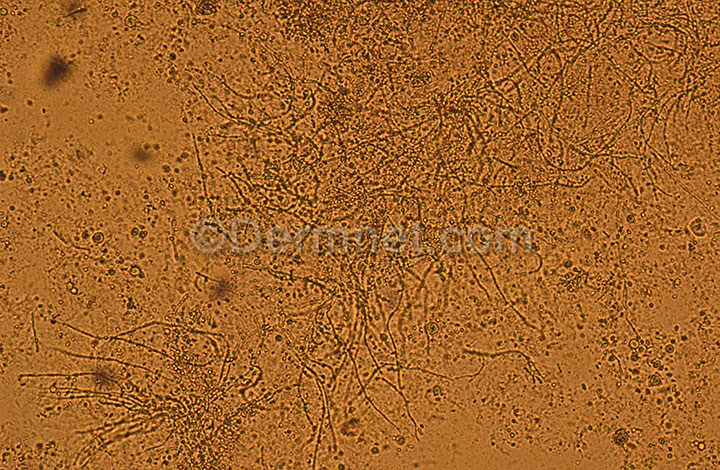
Disease: Tinea Ringworm Candidiasis and other Fungal Infections